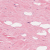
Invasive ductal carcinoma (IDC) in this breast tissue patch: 0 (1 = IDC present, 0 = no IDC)